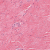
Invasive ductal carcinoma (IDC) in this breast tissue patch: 0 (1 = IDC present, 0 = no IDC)